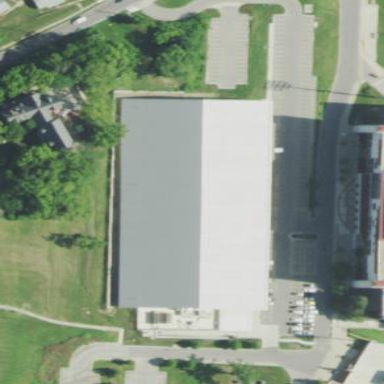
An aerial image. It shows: Sports center for American football housed in building.